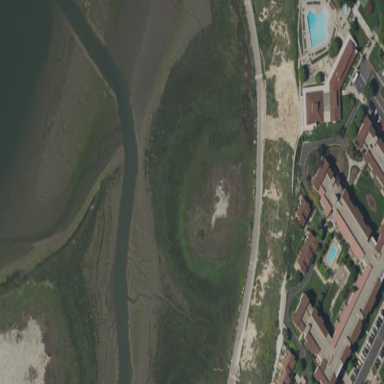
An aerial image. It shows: Wetland area affected by tides.